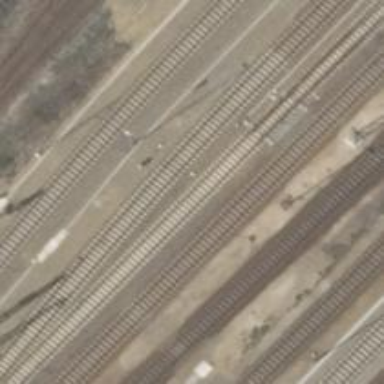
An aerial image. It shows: Railway switch.